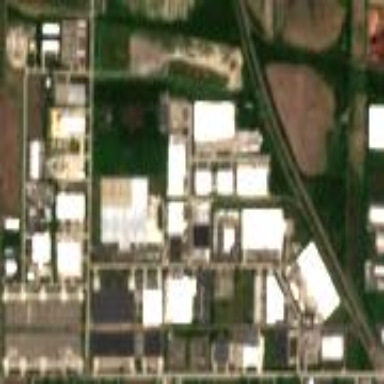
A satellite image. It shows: Industrial area.